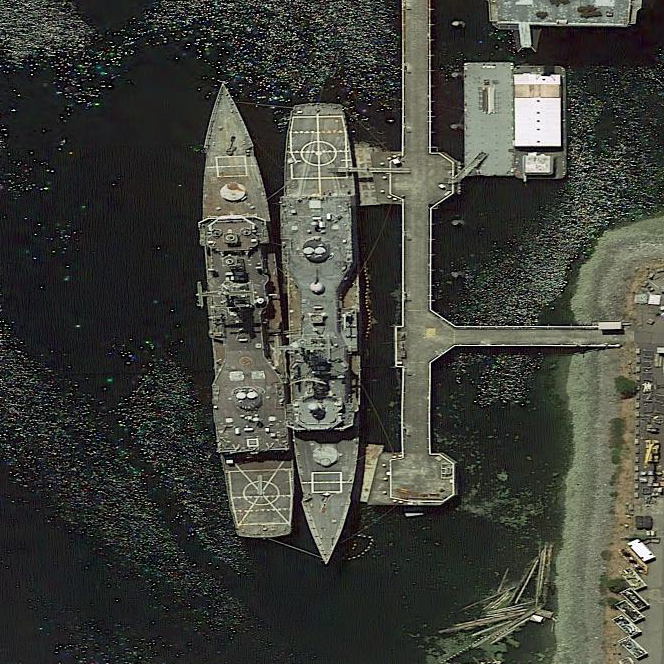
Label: cruiser